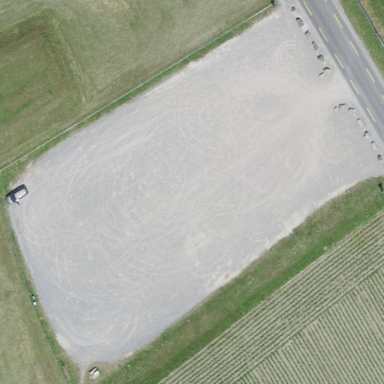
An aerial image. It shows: Parking area with fine gravel surface.